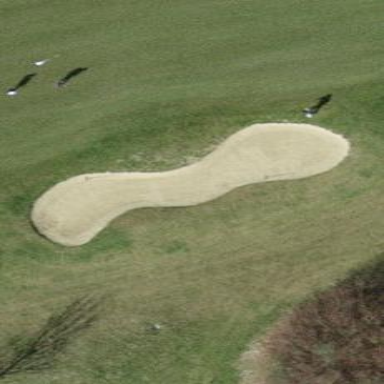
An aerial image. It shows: Golf bunker filled with natural sand.